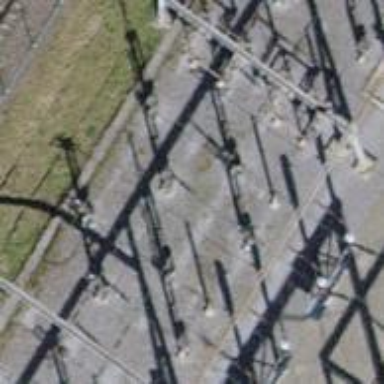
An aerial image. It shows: Power line carrying busbar.